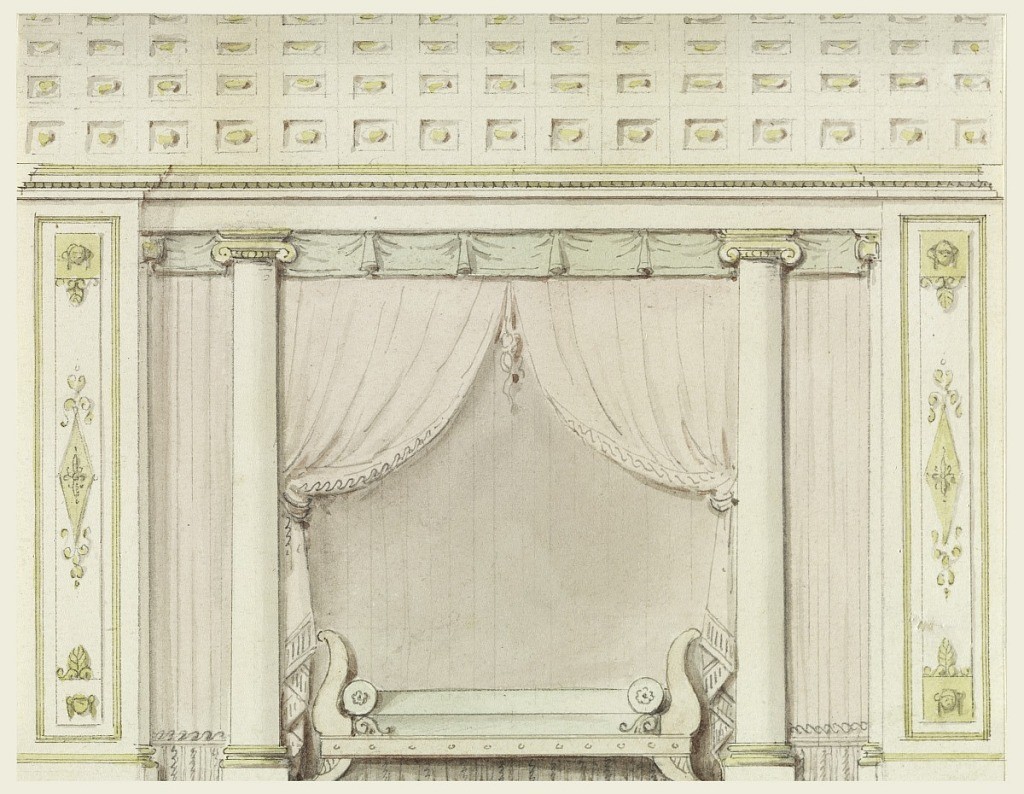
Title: Elevation of a Bedroom Wall
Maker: Frederick Crace, English, 1779–1859
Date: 1815–22
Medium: Graphite, pen and black ink, brush and watercolor on wove paper
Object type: Drawing
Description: Horizontal rectangle. Wall elevation with recessed bed center, coffered ceiling.